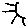
Label: sun